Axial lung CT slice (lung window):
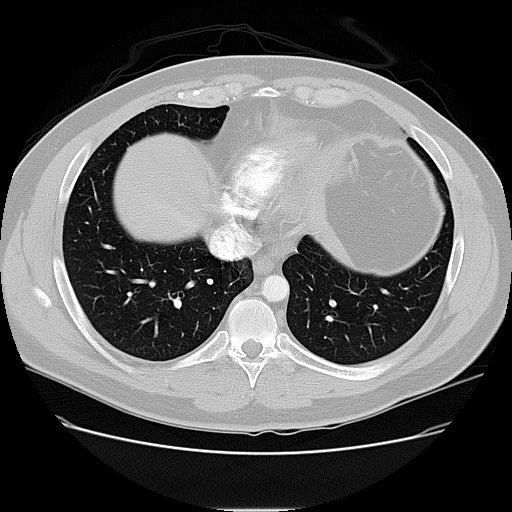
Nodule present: no